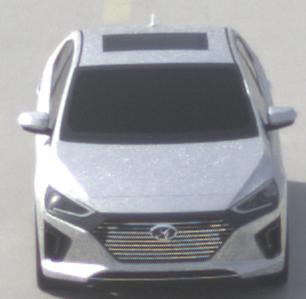
Make: Hyundai
Model: IONIQ Hybrid
Detailed model: IONIQ (AE) Hybrid
Model produced from: 2016/10
Model produced until: 2018/08
Doors: 5
Color: white
Road condition: dry road
Daytime: morning or afternoon
Contrast: medium contrast